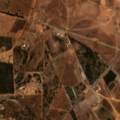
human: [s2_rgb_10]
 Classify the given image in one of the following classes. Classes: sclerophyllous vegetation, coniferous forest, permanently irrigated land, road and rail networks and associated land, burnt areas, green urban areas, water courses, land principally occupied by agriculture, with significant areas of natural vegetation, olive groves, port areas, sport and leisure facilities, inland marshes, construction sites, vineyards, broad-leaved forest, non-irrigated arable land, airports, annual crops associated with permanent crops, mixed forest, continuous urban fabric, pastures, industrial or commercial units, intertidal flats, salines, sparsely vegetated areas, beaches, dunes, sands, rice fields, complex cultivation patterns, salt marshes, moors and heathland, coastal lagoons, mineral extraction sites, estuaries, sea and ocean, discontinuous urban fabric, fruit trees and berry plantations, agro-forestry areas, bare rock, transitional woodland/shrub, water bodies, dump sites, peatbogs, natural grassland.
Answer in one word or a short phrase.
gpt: non-irrigated arable land, agro-forestry areas, transitional woodland/shrub